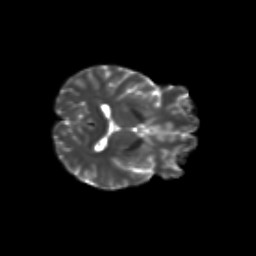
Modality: T2w
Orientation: axial
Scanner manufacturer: siemens
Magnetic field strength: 3 T
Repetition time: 9.2 s
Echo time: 0.084 s